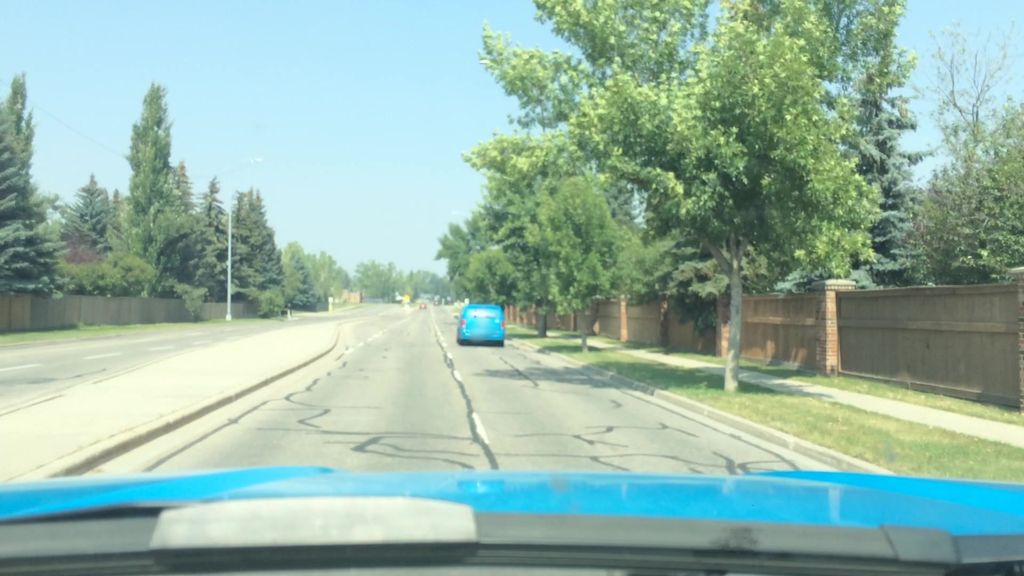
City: calgary